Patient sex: F
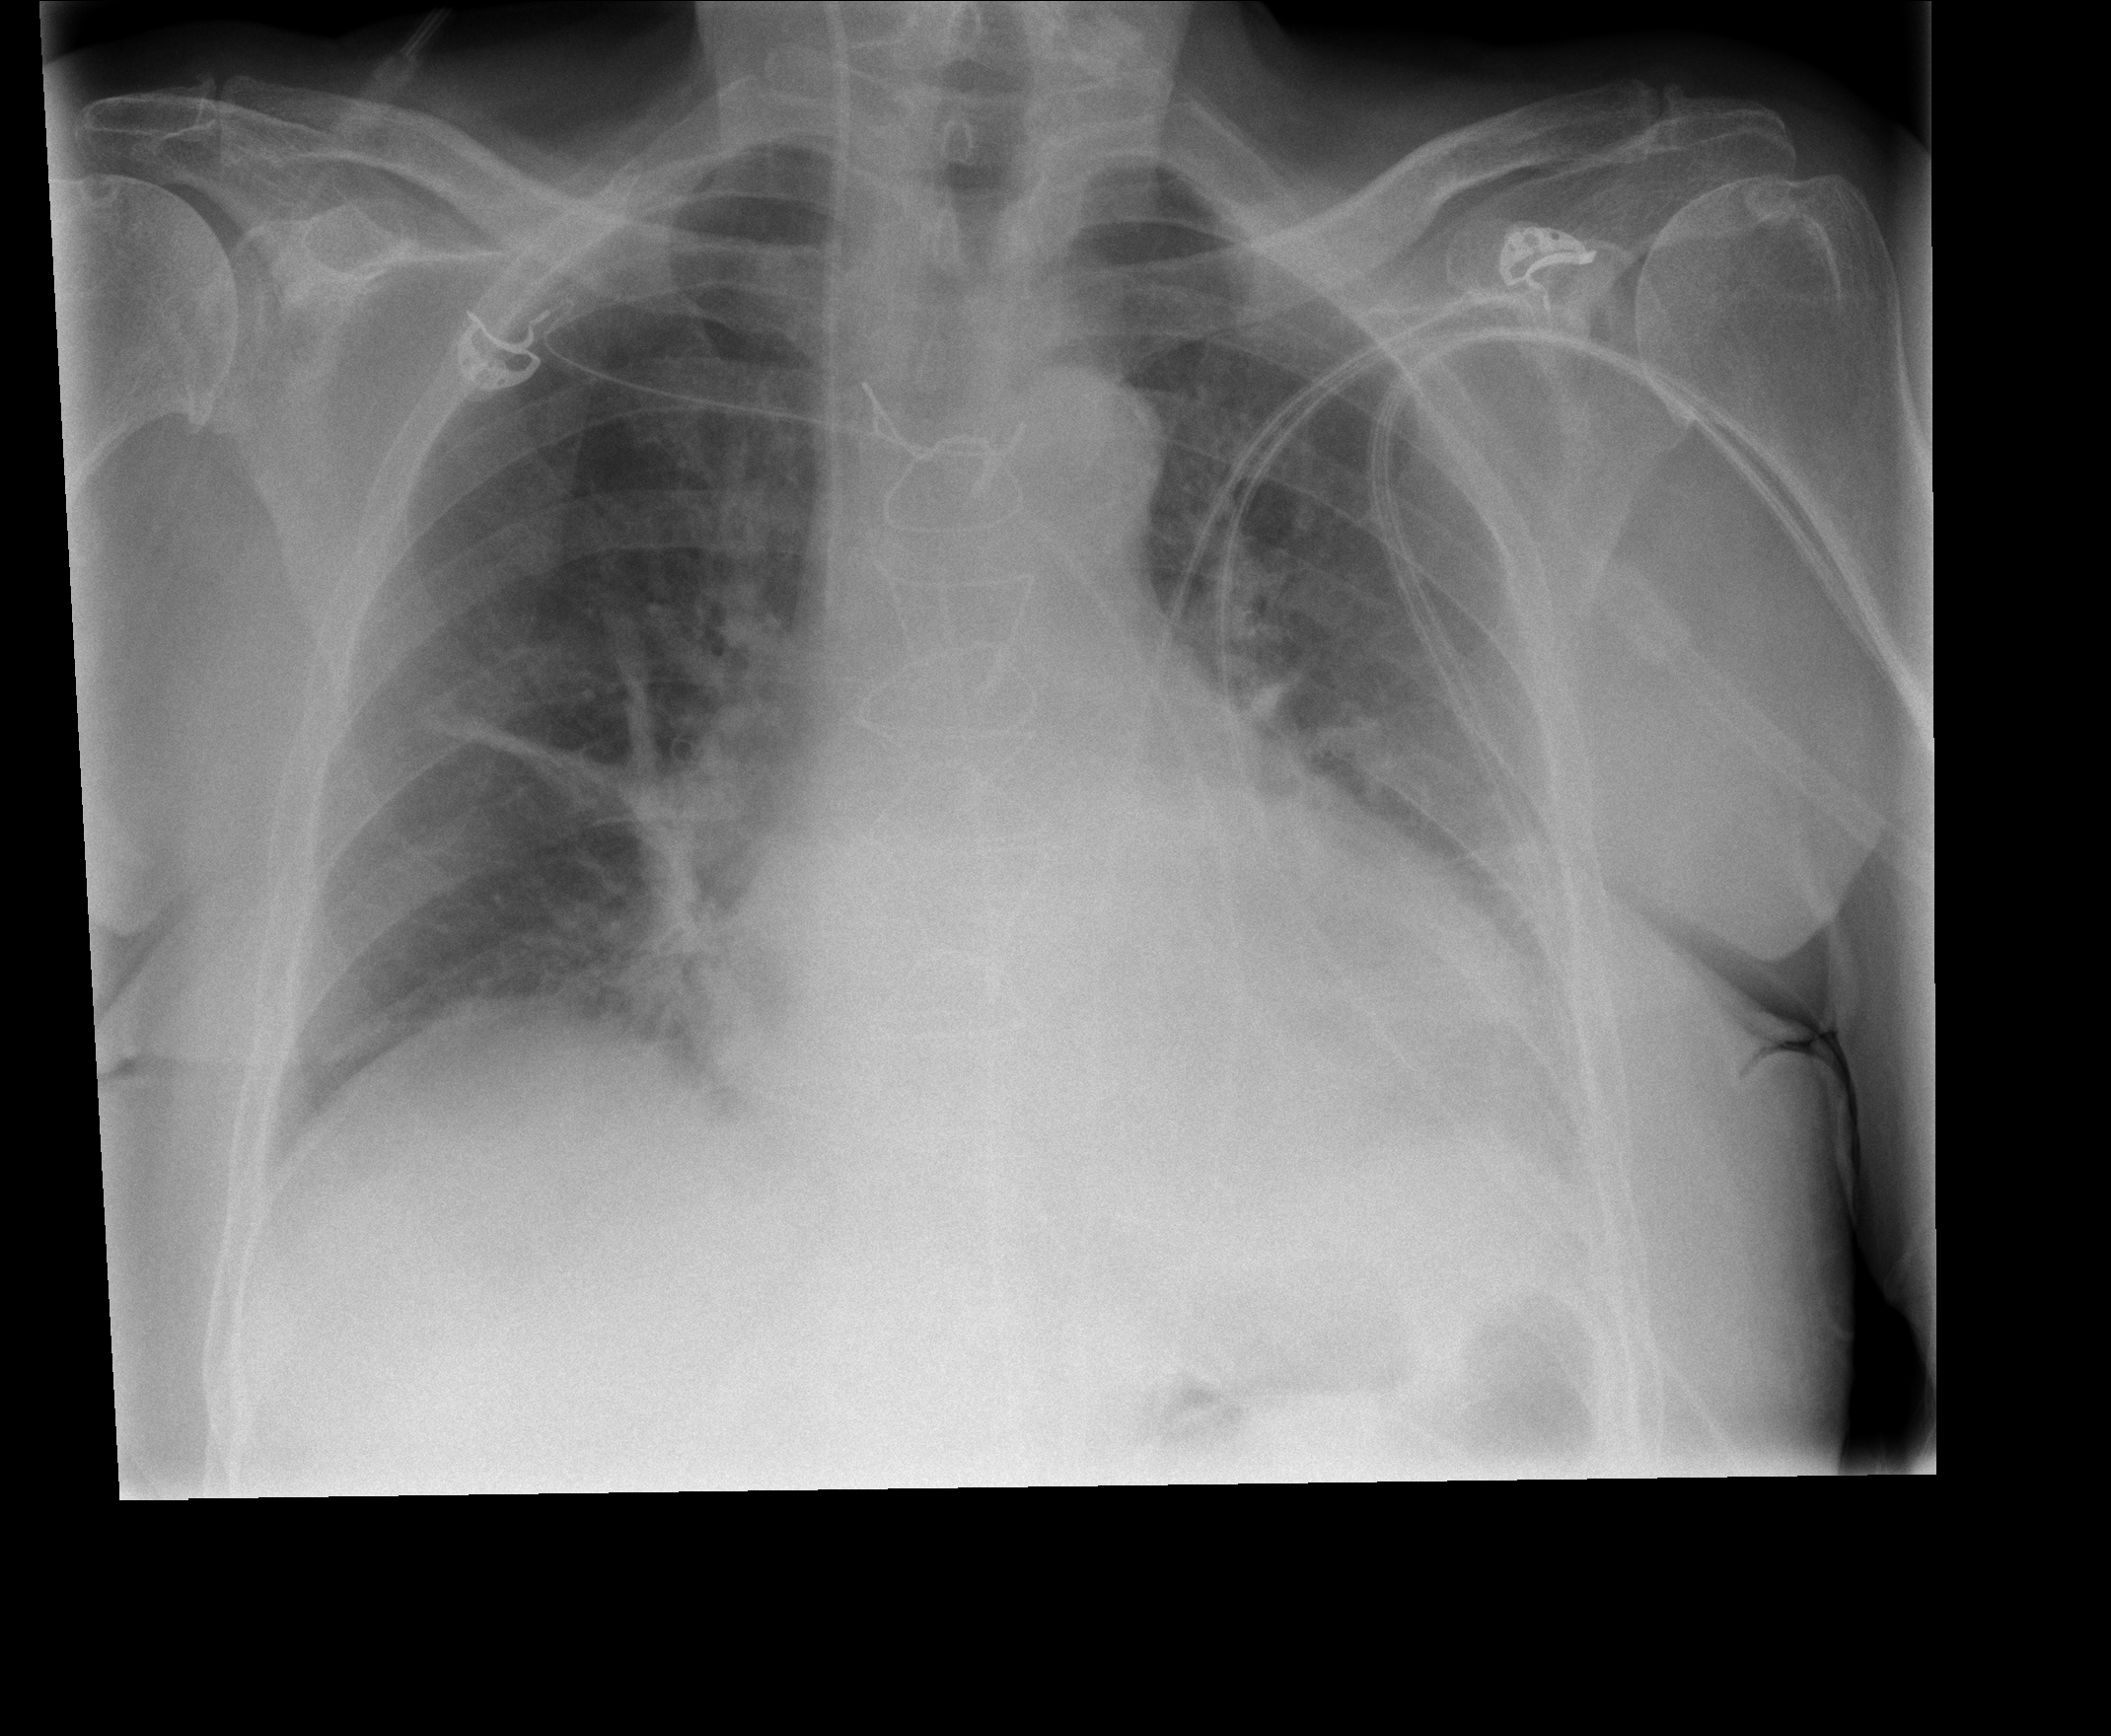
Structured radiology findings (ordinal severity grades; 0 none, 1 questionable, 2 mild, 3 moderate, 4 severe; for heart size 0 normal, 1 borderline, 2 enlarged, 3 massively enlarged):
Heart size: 2
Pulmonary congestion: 0
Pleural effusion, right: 0
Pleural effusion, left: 2
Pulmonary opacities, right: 0
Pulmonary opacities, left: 0
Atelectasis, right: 1
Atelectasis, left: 2